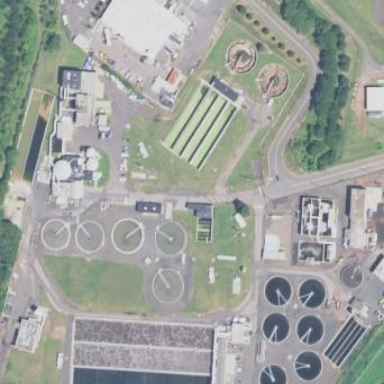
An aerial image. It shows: Wastewater plant.